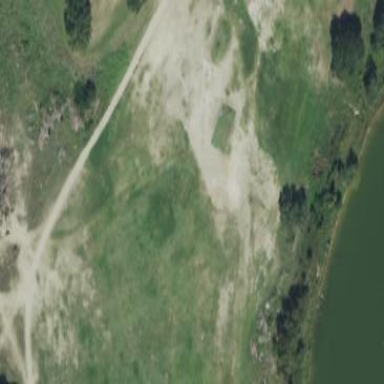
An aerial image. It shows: Grassy area used as driving range for golf.